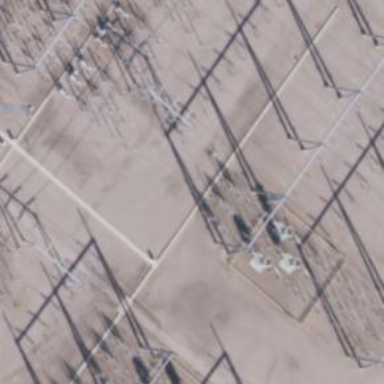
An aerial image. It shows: Power tower.